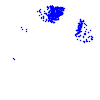
Particle: electron